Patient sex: M
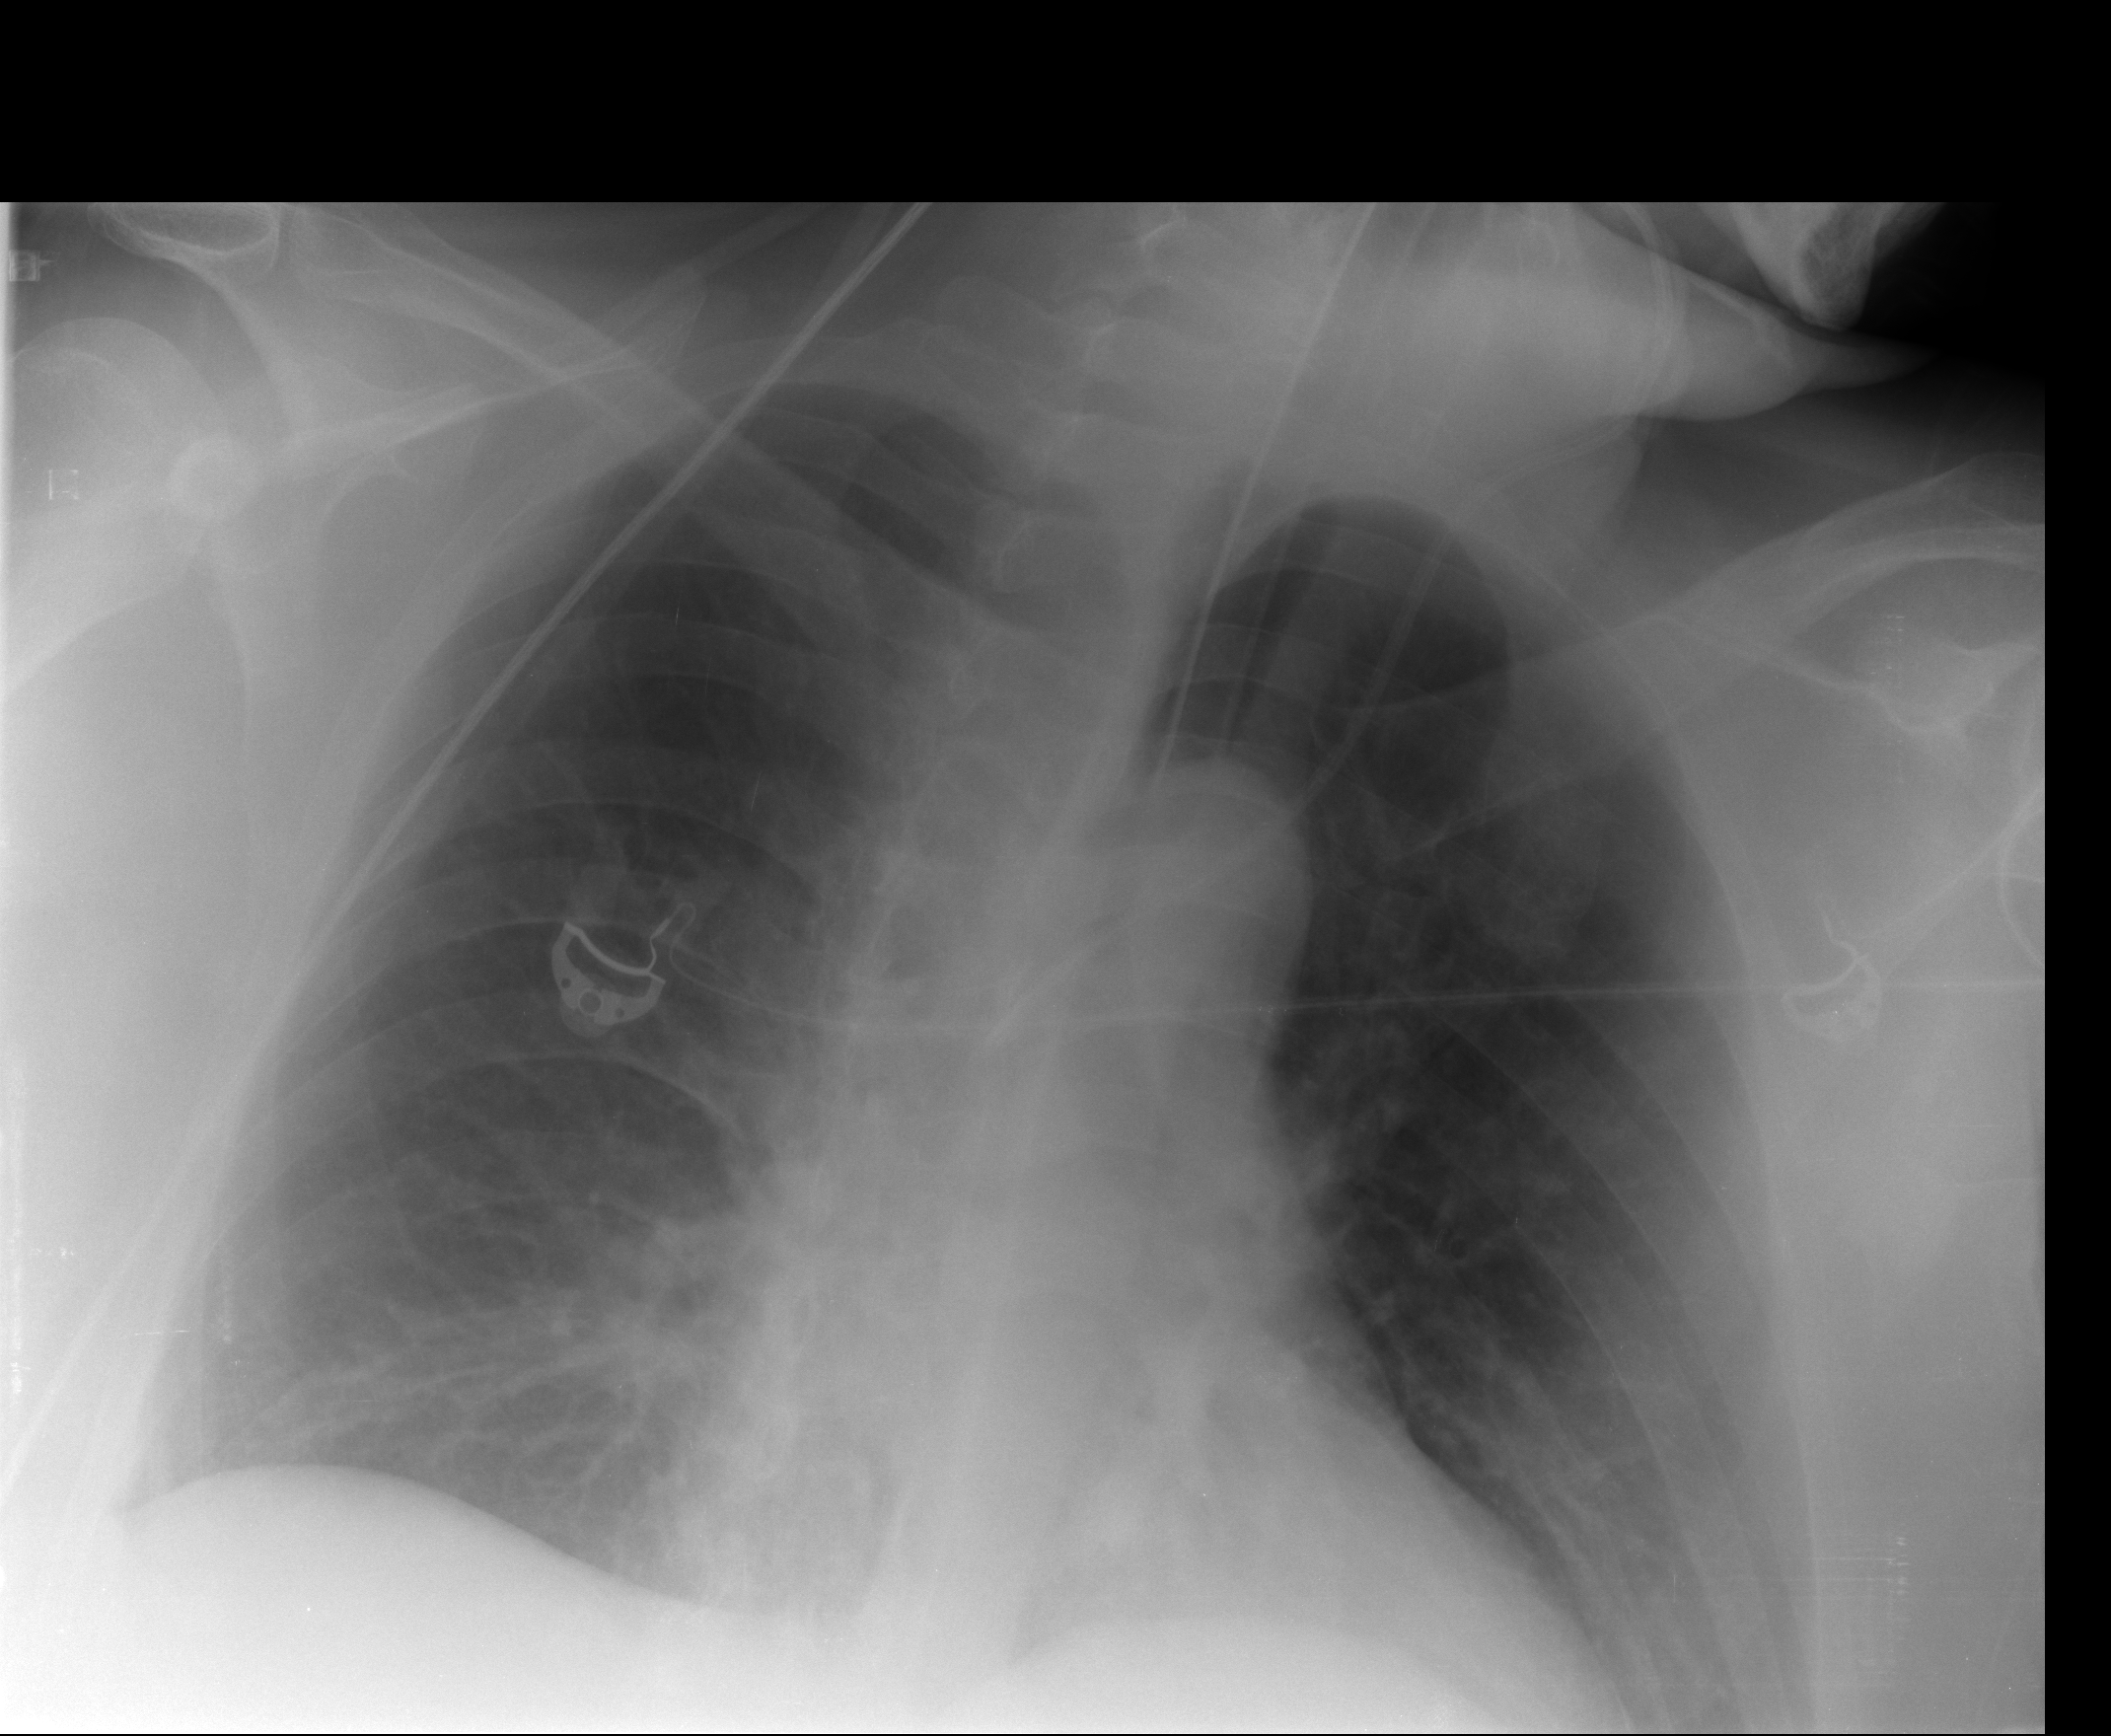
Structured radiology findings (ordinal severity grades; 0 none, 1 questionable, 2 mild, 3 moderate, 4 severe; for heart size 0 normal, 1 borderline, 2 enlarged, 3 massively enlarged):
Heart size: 2
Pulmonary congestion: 2
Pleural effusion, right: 0
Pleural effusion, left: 0
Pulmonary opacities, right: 1
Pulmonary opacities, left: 0
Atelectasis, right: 2
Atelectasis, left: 2